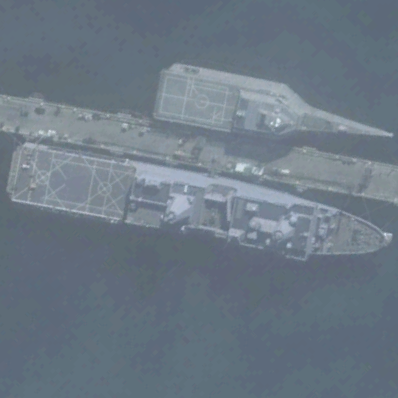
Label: combat